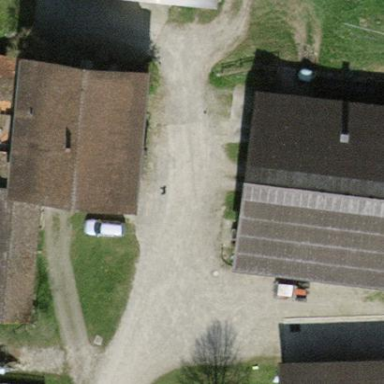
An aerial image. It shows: Farmyard area.